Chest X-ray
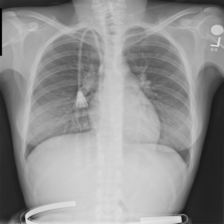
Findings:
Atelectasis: negative
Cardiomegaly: negative
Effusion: negative
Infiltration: negative
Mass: negative
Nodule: negative
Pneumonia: negative
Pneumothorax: negative
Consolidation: negative
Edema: negative
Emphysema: negative
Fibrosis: negative
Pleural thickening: negative
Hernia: negative